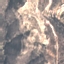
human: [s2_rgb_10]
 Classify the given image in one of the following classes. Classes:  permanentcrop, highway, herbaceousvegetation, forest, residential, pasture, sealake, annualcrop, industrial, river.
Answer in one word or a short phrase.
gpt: HerbaceousVegetation